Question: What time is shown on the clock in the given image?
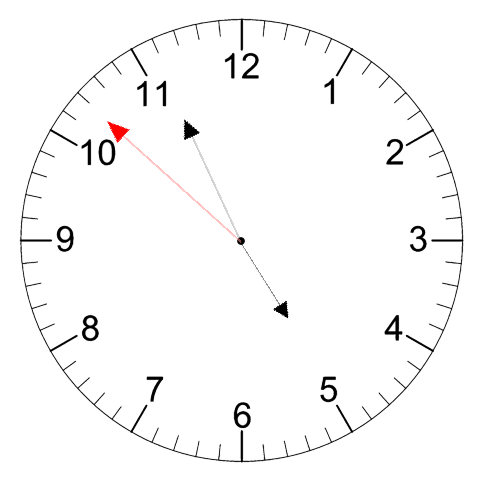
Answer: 04:55:52